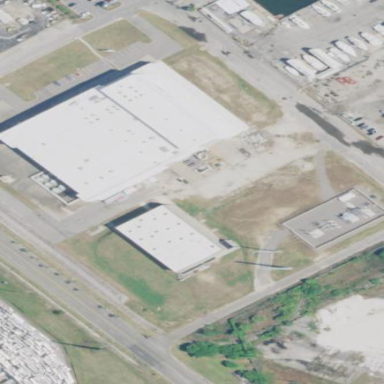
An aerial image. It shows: Industrial building.